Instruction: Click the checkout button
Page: cart
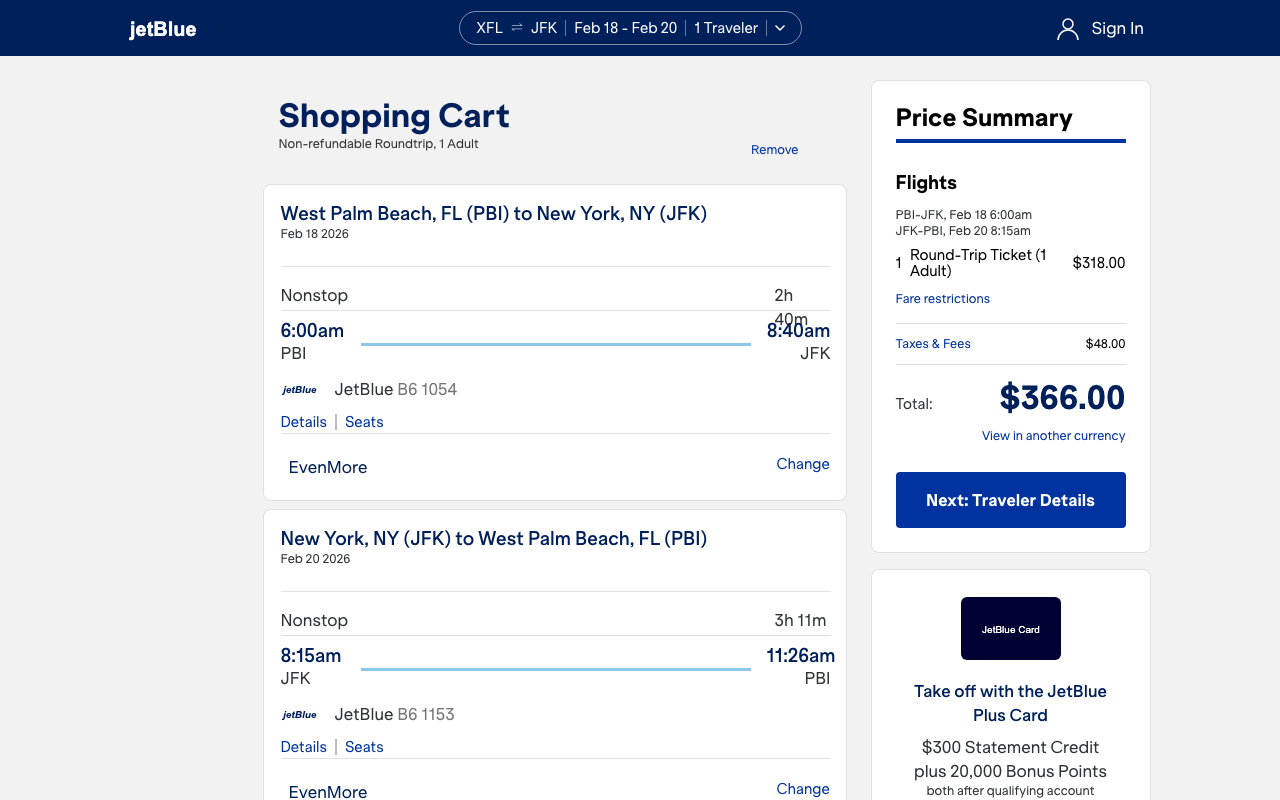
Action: click